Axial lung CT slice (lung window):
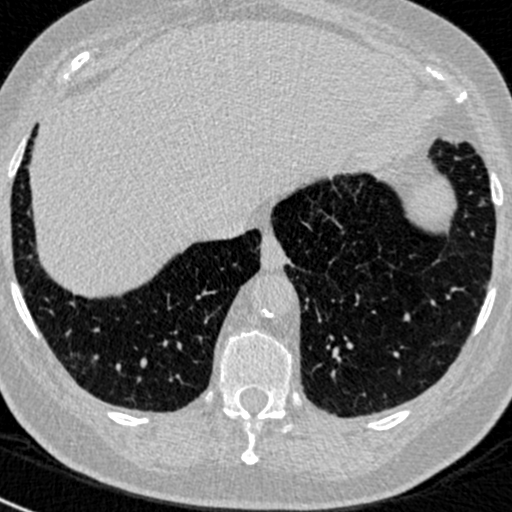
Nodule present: no